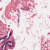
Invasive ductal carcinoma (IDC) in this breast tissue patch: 0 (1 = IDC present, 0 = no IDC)